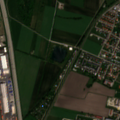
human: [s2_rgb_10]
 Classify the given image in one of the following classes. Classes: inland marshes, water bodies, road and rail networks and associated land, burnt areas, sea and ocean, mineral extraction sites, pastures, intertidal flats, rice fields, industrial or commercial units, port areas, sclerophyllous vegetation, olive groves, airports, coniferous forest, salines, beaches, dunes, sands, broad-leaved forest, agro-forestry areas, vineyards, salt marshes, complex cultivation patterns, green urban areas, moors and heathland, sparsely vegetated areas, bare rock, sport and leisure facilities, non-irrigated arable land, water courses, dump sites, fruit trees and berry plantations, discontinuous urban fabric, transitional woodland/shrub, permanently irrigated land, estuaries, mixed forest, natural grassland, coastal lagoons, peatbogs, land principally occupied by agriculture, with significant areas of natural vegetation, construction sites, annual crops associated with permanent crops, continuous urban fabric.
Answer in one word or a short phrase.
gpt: discontinuous urban fabric, industrial or commercial units, road and rail networks and associated land, non-irrigated arable land